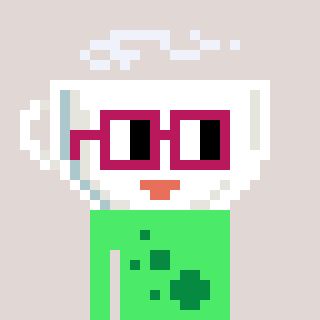
a pixel art character with square dark red glasses, a mug-shaped head and a teal-colored body on a warm background